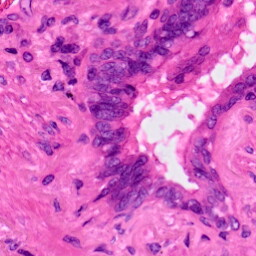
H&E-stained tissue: Lung